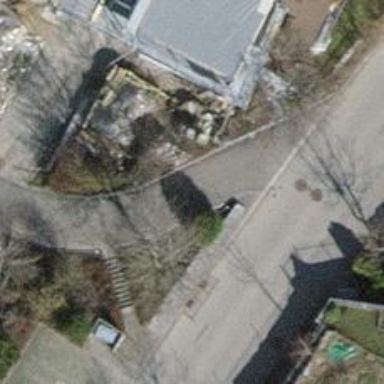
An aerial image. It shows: Bollard.